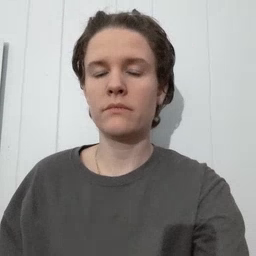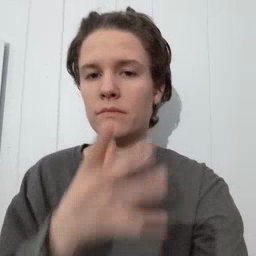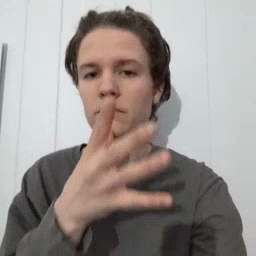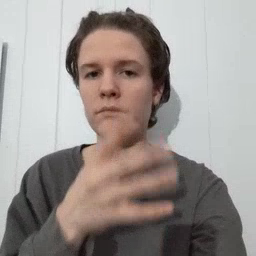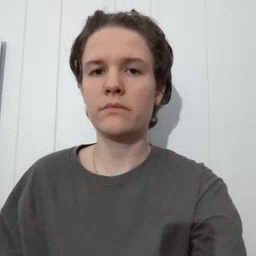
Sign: mom